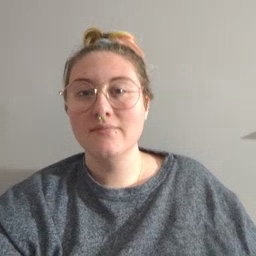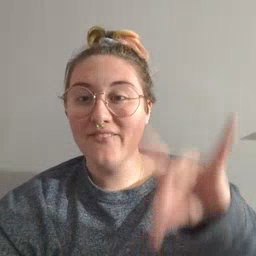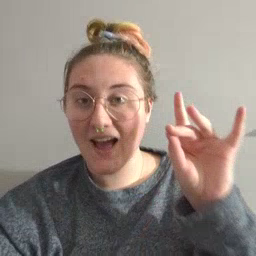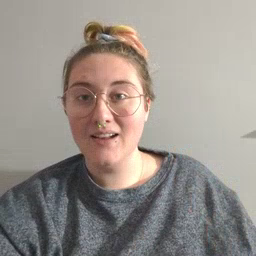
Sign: find